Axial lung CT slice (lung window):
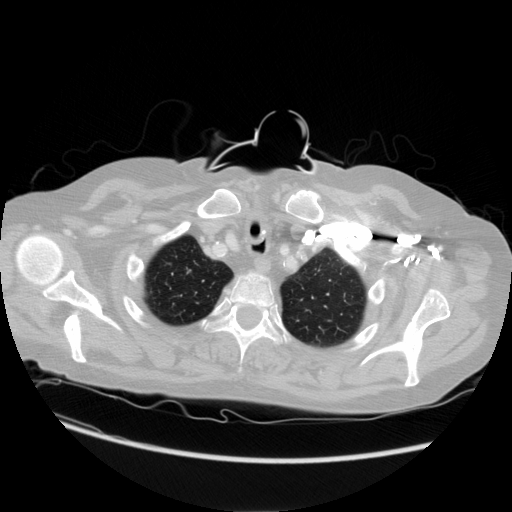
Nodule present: no